Question:
I have trained dialogflow but i want to create an webhook API for receiving and sending an response.
I have created the intent with Enabled the webhook to get response in it.
Any help would be appreciated.....
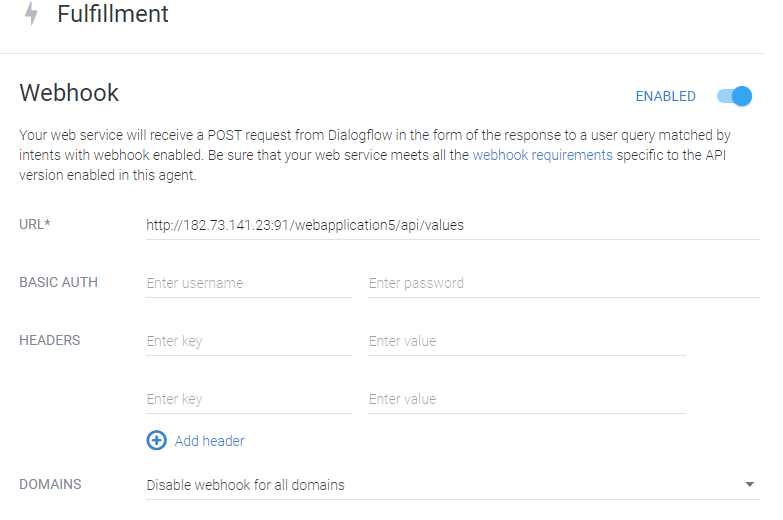
Answer: '''
[HttpPost]
public dynamic DialogAction([FromBody] WebhookRequest dialogflowRequest)
{
var intentName = dialogflowRequest.QueryResult.Intent.DisplayName;
var actualQuestion = dialogflowRequest.QueryResult.QueryText;
var testAnswer = $"Dialogflow Request for intent {intentName} and question {actualQuestion}";
var parameters = dialogflowRequest.QueryResult.Parameters;
var dialogflowResponse = new WebhookResponse
{
FulfillmentText = testAnswer,
FulfillmentMessages =
{ new Intent.Types.Message
{ SimpleResponses = new Intent.Types.Message.Types.SimpleResponses
{ SimpleResponses_ =
{ new Intent.Types.Message.Types.SimpleResponse
{
DisplayText = testAnswer,
TextToSpeech = testAnswer,
}
}
}
}
}
};
var jsonResponse = dialogflowResponse.ToString();
return new ContentResult { Content = jsonResponse, ContentType = "application/json" }; ;
//return "Connecteds";
}
'''